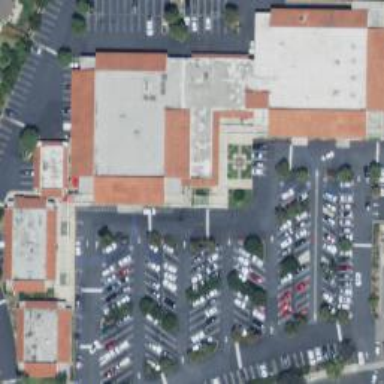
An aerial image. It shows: Retail building.